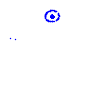
Particle: pion